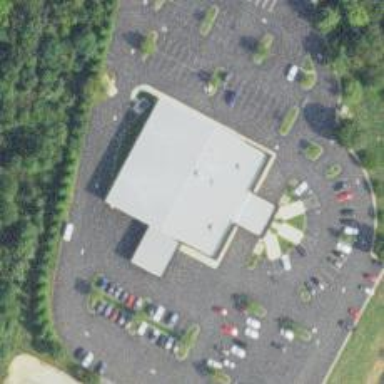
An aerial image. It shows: Clinic.